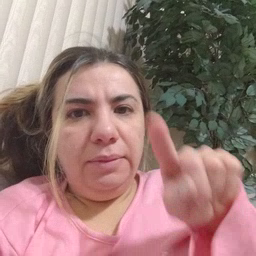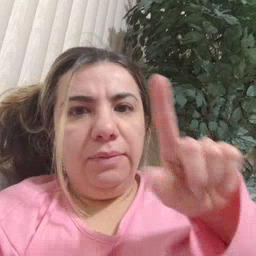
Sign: puzzle